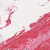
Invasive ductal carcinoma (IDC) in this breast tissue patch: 0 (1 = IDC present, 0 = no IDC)